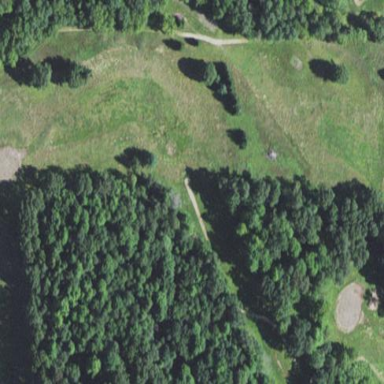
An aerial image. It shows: Area of rough grass used for golf.